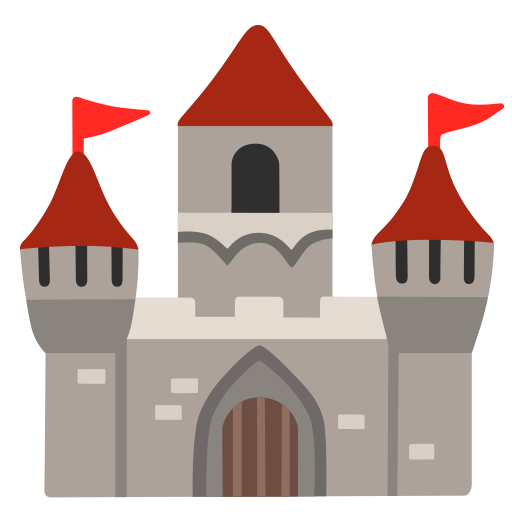
Emoji: 🏰